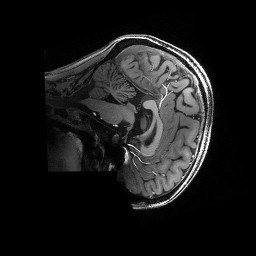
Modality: T1w
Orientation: sagittal
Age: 24
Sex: female
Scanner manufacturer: siemens
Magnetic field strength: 6.98 T
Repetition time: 3.1 s
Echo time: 0.00252 s